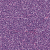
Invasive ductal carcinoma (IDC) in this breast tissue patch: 1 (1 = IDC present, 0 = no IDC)